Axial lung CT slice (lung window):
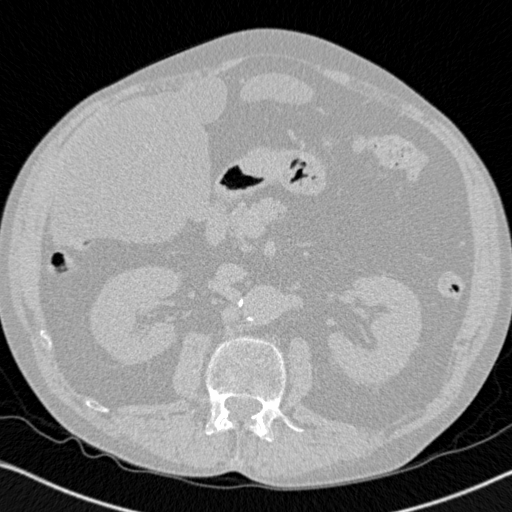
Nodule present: no